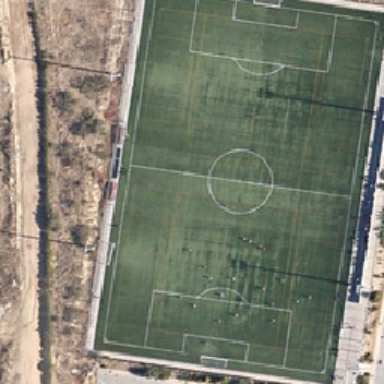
There are many people in football .